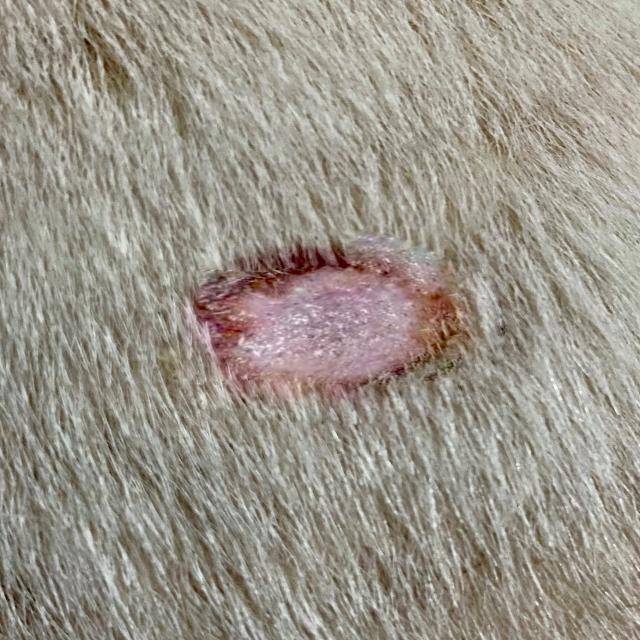
Canine ringworm (Dermatophytosis) — fungal infection caused by Microsporum or Trichophyton. Presents with circular alopecia, scaling, crusting, and broken hairs.